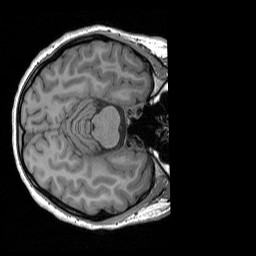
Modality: T1w
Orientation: axial
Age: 24
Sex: female
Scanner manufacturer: siemens
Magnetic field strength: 3 T
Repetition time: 1.9 s
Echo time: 0.00252 s